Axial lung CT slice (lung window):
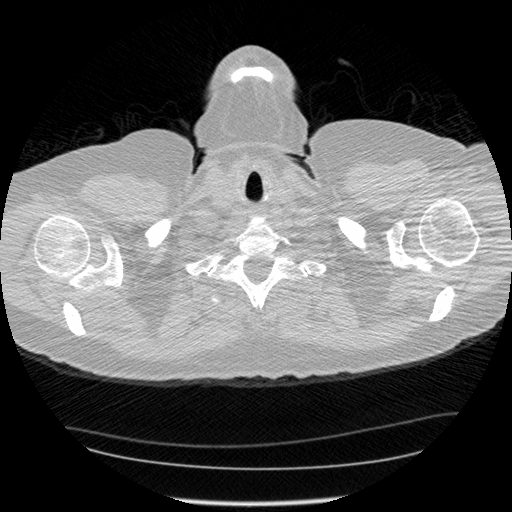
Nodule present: no